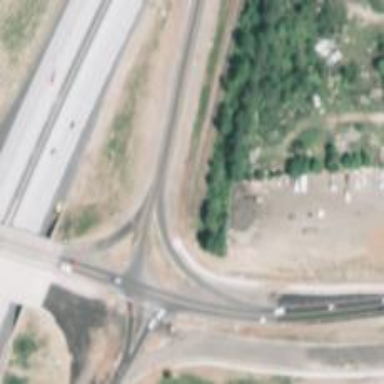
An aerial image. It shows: Motorway link at diverging diamond interchange (DDI) junction.